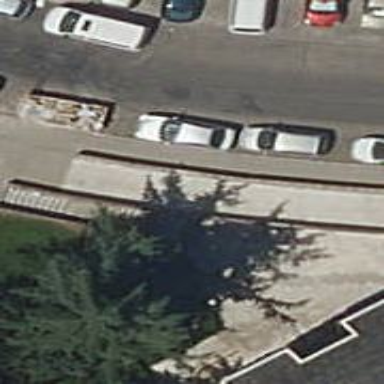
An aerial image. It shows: Set of steps on the road.